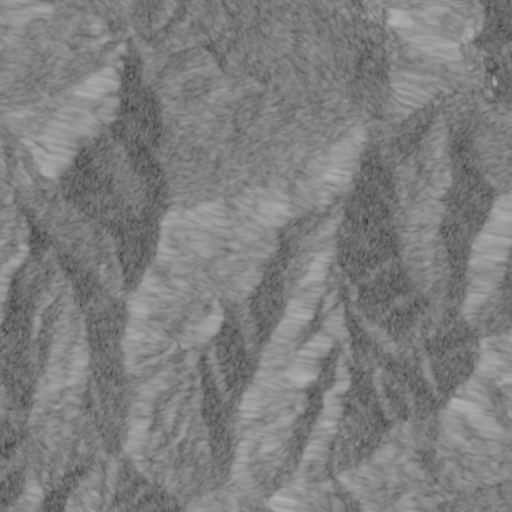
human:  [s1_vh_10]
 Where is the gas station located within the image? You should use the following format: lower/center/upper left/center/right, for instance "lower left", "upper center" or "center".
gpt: The gas station is located in the upper right of the image.
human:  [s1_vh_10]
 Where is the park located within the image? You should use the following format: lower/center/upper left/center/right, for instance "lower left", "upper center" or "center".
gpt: The park is located in the upper right of the image.
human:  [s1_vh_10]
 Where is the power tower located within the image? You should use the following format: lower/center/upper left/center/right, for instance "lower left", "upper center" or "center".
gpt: The power tower is located in the upper of the image.
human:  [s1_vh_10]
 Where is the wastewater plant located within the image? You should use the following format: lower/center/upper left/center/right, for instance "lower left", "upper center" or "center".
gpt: The wastewater plant is located in the upper right of the image.
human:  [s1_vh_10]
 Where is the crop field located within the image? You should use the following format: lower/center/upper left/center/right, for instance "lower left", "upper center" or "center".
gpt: There is no crop field in the image.

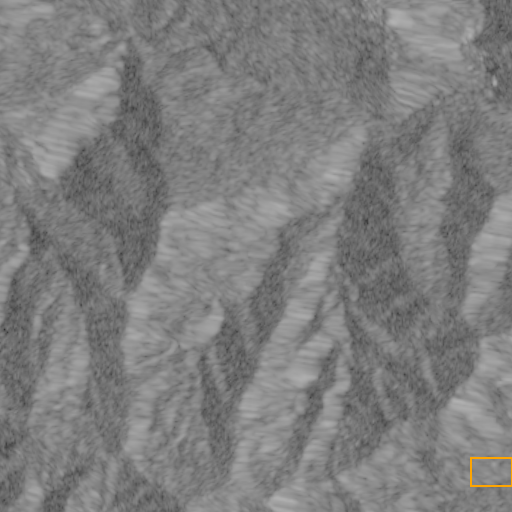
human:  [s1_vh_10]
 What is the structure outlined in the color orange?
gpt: The structure outlined in orange is a crop field.
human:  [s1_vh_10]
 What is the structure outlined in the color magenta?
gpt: There is no magenta outline.